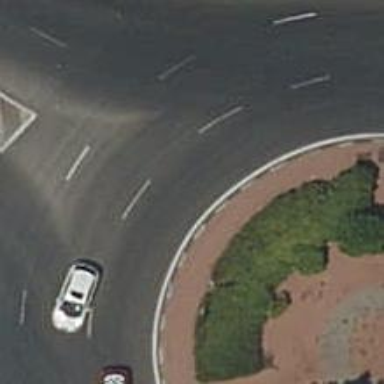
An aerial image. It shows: Roundabout at primary highway.